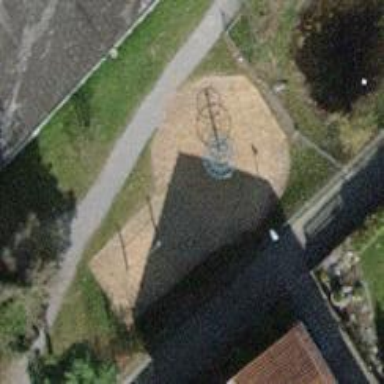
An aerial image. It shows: Playground area for leisure activities on the land.